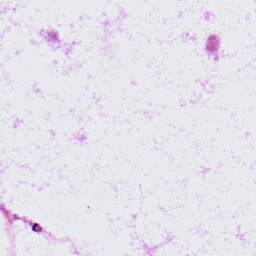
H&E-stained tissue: LymphNode